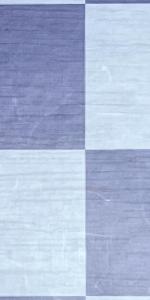
Label: Empty